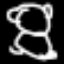
Label: frog